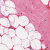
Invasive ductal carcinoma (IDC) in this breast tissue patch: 0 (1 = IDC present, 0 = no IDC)